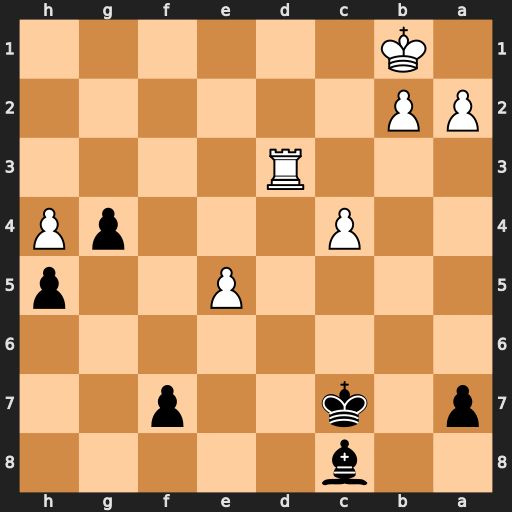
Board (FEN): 2b5/p1k2p2/8/4P2p/2P3pP/3R4/PP6/1K6
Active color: b
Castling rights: -
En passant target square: -
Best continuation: Bf5 Kc2 g3 Kd2 Bxd3